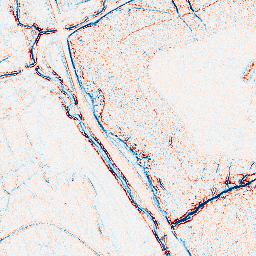
Category: edge_preserving
Decomposition family: bilateral
Decomposition parameters: d: 5
sigma_color: 75
sigma_space: 50
Upsampling method: quadratic
Upsampling parameters: scale: 2
Upsampling scale: 2